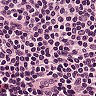
Metastatic tissue present: no